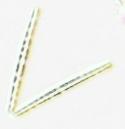
Label: Thalassionema